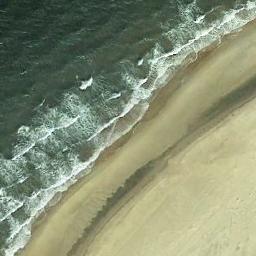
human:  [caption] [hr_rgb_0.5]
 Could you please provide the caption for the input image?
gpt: The beach with khaki sand and the color of the seawater is green .

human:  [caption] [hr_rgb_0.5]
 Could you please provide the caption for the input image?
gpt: There are people playing near the beach .

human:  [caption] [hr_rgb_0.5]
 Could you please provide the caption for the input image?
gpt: The beach is composed of light blue seawater and the lemon coast .

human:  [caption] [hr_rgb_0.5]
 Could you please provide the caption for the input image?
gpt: The green sea and streaks of water by the beach .

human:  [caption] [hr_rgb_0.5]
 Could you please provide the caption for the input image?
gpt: There is a beach near the sea .